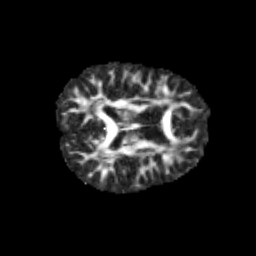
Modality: FA
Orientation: axial
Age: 12
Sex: female
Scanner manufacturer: siemens
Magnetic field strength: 3 T
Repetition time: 3.8 s
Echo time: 0.07 s